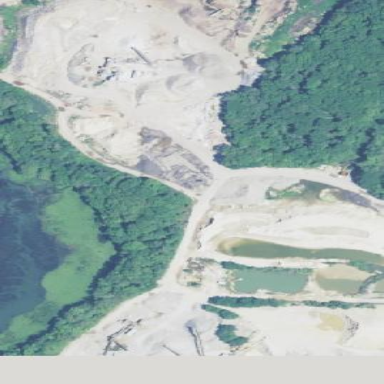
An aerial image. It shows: Quarry area.